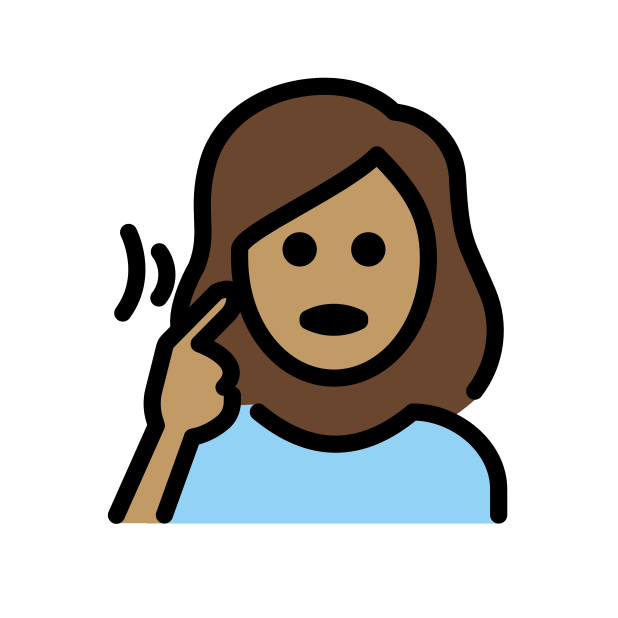
deaf woman: medium skin tone